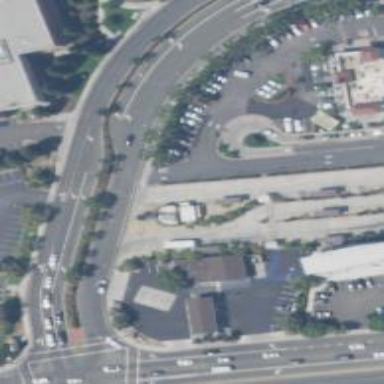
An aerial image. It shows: Busway road.